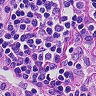
Metastatic tissue present: no